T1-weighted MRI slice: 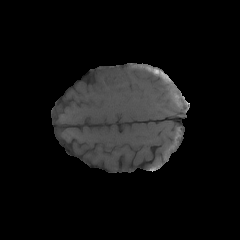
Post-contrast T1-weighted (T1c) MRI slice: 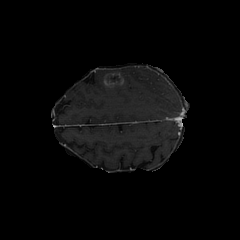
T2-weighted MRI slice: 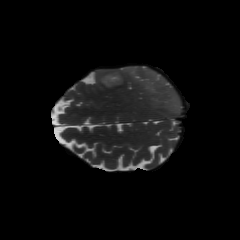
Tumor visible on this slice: yes